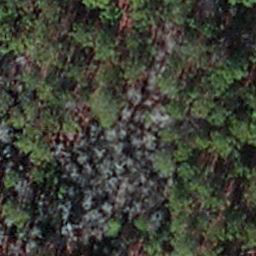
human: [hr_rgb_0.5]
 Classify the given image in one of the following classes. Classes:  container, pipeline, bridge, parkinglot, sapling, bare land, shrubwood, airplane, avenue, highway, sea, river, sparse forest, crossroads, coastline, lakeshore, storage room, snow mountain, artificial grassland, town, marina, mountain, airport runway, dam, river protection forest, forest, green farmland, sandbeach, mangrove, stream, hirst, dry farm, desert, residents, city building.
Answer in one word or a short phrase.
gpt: sapling